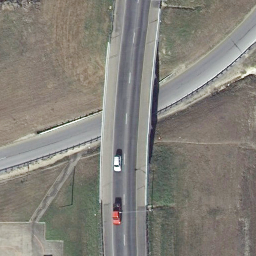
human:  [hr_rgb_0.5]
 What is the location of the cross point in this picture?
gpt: center